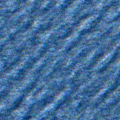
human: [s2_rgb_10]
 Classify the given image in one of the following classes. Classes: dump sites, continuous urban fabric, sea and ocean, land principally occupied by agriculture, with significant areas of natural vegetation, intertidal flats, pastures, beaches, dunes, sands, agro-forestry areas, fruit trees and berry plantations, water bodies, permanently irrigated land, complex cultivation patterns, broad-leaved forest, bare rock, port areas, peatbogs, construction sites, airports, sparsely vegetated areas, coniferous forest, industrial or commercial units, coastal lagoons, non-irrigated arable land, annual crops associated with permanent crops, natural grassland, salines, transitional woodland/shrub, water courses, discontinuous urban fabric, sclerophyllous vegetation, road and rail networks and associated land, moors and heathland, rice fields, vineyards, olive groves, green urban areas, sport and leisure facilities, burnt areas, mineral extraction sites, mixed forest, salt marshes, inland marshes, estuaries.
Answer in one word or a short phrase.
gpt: sea and ocean